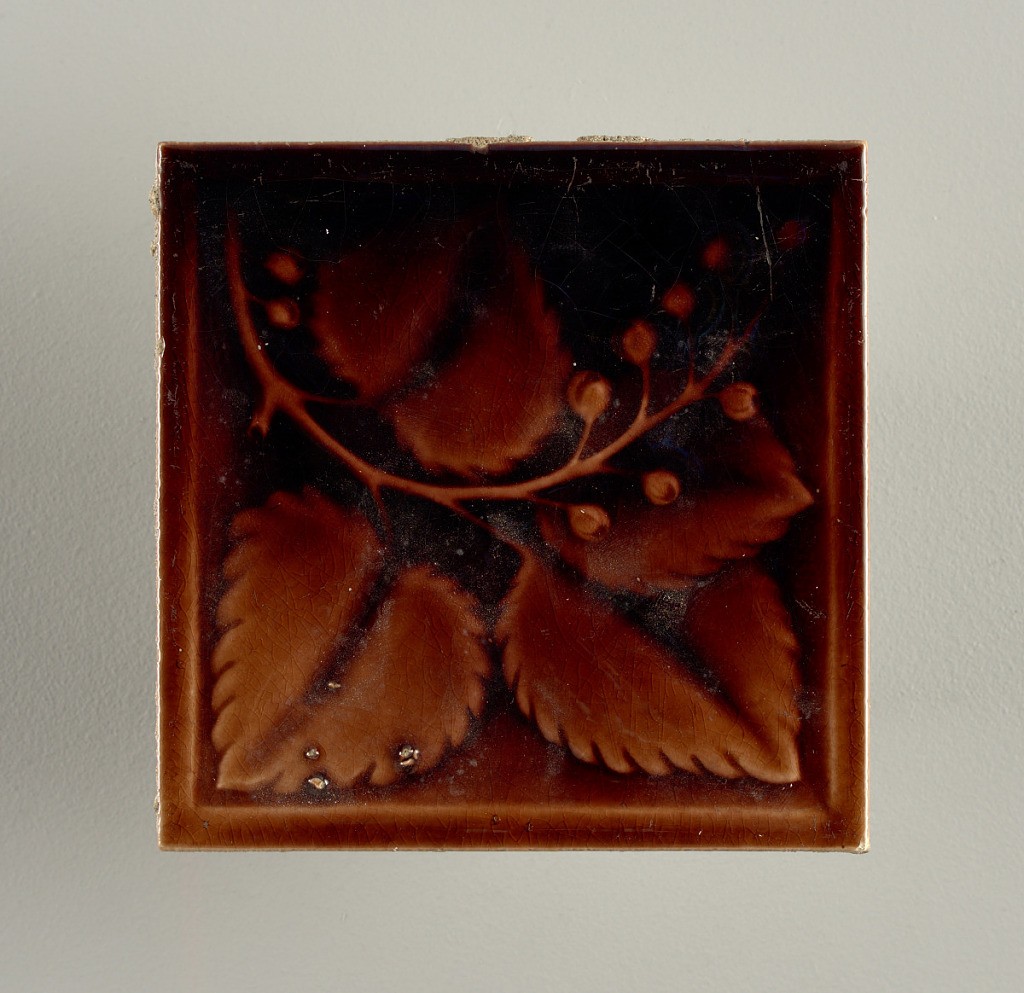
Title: Tile
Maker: Hamilton Tile Works Co., founded 1884
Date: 19th century
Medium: Glazed stoneware
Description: Square molded tile made of white clay; back is stamped with two concentric circles, inner is inscribed: "Hamilton Ohio" Tile face is decorated with a berry branch, glazed a deep brown.